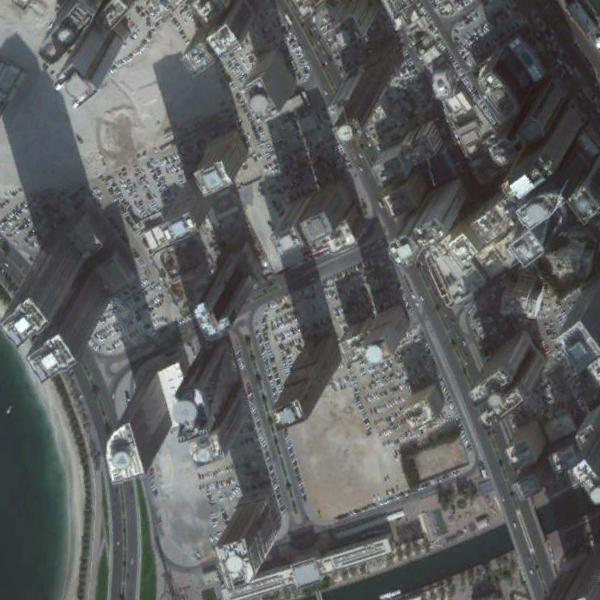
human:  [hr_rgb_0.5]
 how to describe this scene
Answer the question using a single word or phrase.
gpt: commercial